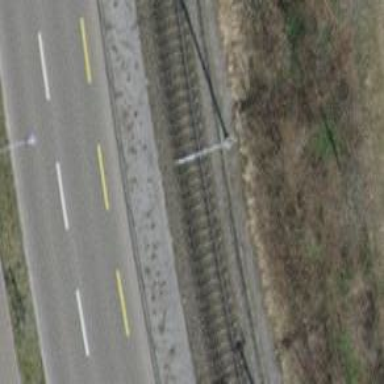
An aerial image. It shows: Single railway track with electrification through contact line.